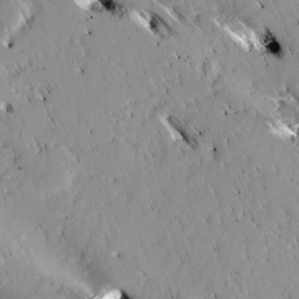
Label: non_frost